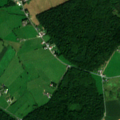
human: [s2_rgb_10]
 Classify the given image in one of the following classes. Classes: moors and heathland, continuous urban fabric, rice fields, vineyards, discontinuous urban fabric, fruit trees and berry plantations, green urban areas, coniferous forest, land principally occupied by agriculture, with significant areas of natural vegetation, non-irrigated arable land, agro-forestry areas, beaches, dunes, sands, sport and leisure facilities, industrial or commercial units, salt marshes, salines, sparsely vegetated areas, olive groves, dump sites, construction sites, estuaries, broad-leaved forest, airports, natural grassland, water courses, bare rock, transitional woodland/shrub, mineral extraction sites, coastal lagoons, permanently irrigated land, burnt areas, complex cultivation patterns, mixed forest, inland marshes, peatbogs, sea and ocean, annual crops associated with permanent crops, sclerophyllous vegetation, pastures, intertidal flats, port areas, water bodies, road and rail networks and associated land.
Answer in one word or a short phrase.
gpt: pastures, complex cultivation patterns, broad-leaved forest